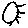
Label: sun